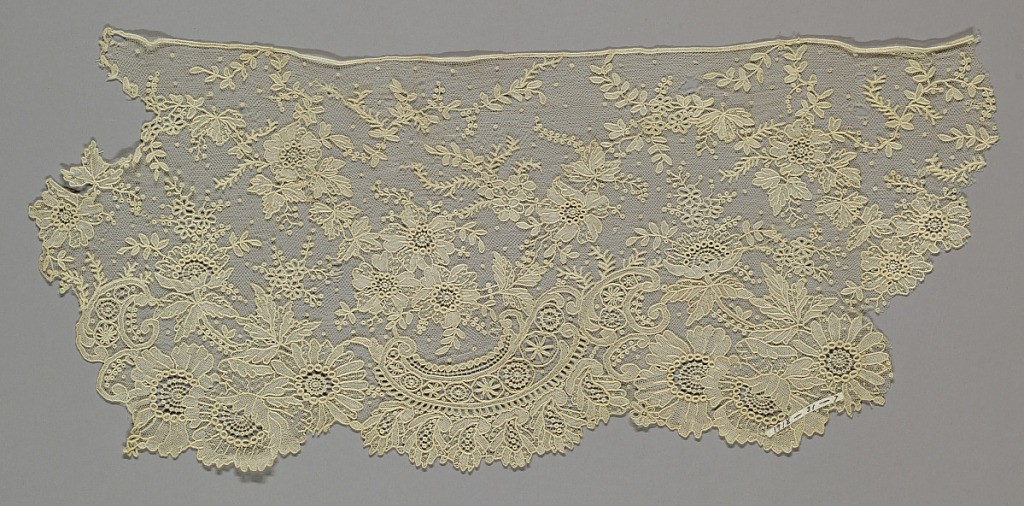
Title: Fragment
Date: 19th century
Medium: linen Technique: needle lace with ground of loop and twist with loop and twist return
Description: Small scalloped fragment in a technique commonly called Point de Gaze.